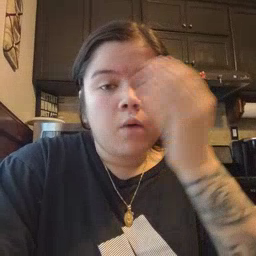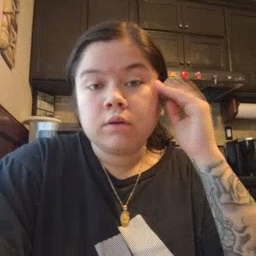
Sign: flower